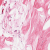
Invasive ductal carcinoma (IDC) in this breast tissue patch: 0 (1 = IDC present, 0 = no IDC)